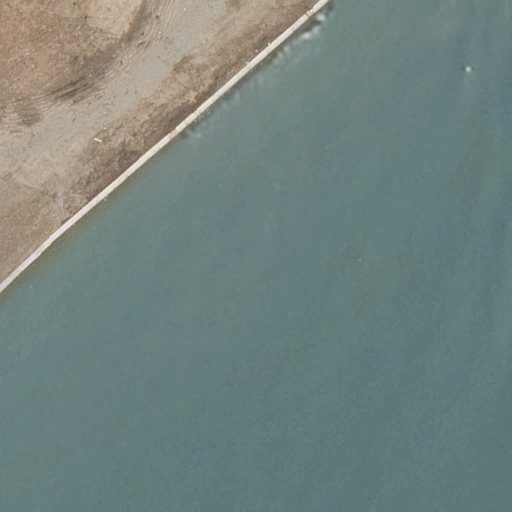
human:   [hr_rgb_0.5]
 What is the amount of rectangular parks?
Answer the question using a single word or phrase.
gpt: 1

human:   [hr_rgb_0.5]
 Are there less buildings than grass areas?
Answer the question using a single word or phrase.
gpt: yes

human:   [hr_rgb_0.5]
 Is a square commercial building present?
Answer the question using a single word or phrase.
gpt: no

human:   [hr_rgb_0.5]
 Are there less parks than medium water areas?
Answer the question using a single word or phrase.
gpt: no

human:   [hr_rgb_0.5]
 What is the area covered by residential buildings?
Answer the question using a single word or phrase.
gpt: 0m2

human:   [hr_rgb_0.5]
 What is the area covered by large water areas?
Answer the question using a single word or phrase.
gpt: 8770m2

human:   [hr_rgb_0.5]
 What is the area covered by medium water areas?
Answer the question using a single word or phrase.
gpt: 0m2

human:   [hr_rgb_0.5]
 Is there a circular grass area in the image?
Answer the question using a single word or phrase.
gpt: no

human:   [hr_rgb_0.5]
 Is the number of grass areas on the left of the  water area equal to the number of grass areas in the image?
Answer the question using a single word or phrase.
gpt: yes

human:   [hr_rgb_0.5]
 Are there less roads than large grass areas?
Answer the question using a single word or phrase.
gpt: yes

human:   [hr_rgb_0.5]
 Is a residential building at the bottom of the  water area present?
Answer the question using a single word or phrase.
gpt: no

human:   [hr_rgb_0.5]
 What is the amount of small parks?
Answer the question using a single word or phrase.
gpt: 0

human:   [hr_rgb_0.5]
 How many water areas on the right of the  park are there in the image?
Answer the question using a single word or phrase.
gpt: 0

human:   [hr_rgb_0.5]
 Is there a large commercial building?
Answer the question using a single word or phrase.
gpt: no

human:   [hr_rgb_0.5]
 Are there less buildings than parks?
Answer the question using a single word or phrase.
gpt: yes

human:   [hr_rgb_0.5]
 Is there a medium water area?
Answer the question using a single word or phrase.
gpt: no

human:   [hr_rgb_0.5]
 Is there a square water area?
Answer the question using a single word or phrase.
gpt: no

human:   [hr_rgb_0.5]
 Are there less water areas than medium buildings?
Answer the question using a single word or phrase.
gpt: no

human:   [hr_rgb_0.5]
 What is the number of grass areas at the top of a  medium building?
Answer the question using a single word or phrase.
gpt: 0

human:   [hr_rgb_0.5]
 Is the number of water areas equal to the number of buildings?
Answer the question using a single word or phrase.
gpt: no

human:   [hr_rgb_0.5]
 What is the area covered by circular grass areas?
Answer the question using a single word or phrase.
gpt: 0m2

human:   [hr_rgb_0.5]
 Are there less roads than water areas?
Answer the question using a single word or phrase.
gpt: yes

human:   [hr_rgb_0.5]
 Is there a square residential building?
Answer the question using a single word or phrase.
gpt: no

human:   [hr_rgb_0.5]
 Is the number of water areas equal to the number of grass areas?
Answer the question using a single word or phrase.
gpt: yes

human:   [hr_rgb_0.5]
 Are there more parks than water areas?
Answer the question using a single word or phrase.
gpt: no

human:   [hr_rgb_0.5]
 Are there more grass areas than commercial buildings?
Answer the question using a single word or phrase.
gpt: yes

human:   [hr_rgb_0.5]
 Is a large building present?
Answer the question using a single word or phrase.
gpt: no

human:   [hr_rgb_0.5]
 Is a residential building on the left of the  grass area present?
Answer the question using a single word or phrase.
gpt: no

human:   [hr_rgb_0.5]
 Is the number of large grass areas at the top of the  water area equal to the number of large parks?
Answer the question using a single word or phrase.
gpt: no

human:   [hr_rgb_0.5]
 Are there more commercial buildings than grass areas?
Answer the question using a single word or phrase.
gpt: no

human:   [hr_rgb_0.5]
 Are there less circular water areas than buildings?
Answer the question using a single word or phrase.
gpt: no

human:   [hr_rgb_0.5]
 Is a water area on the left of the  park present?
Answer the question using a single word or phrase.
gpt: yes

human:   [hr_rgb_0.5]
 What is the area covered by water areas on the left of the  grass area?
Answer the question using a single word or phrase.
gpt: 0m2

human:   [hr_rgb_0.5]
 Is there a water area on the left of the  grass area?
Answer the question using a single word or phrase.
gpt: no

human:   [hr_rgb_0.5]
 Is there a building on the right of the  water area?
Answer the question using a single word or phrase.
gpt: no

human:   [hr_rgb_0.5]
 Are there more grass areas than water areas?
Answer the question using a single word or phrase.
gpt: no